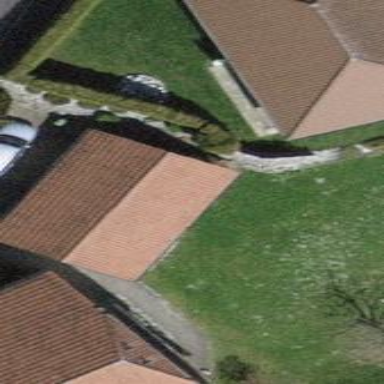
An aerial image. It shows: Group of garages.